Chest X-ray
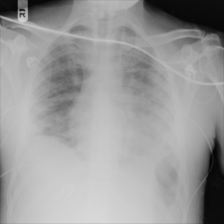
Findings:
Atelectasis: negative
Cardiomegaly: negative
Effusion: negative
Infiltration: negative
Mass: negative
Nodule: negative
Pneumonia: negative
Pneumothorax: negative
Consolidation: negative
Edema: negative
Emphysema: negative
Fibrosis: negative
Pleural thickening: negative
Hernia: negative